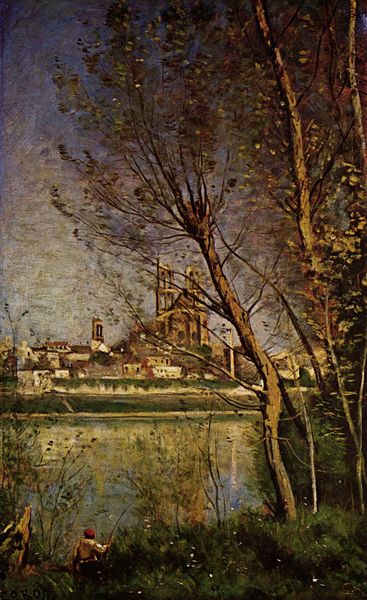
Titel: Kathedrale von Nantes
Künstler: Jean Baptiste Camille Corot
Standort: Reims
Institution: Musée des Beaux-Arts
Schlagwörter: baum, berg, blau, blätter, gemälde, himmel, laub, mann, meer, wasser, wolken, bäume, fluss, grün, landschaft, ocker, see, sitzen, stadt, teich, ufer, äste, blumen, braun, fenster, weiss, blick, blüten, gebäude, gras, haus, rot, wiese, wolke, kappe, mütze, öl, ast, bach, birke, birken, häuser, hügel, natur, pappeln, spiegelung, weide, zweige, busch, büsche, gebüsch, gewässer, kirche, insel, gold, kind, rosa, wald, boot, kamin, kamine, turm, weiher, aussicht, sommer, sitz, italien, fischer, sonnenlicht, dorf, dächer, mauer, dunst, lila, violett, vegetation, backstein, herbst, winter, idylle, fabrik, strom, stämme, freizeit, warten, frühling, stadtansicht, ruine, weiden, glockenturm, türme, dom, wasseroberfläche, idyllisch, lichtung, angel, leinwand, kathedrale, efeu, geäst, malerie, reflektion, städtchen, rute, angler, basilika, angeln, doppeltürme, campanille, angelrute, compostella, pilgerort, pilgerstadt, santa maria della compostella, santiago, santiago compostella, zweigeherbst, aub